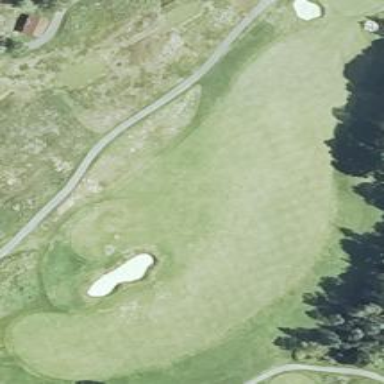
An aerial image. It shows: Golf fairway surrounded by grass.